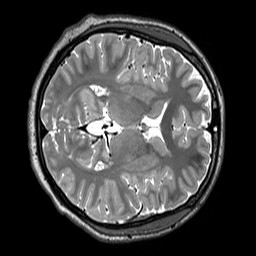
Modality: T2w
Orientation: axial
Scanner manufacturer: siemens
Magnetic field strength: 3 T
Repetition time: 3.2 s
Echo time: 0.406 s